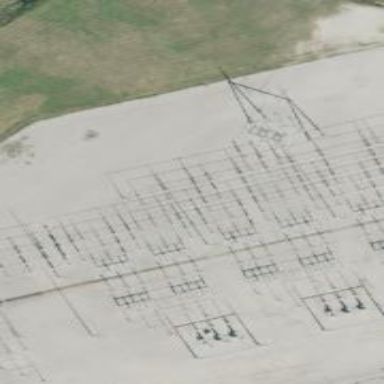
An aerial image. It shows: Switch used for power control.